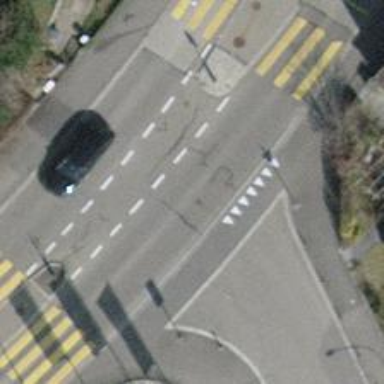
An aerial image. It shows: Unmarked crossing with traffic calming table on the road.